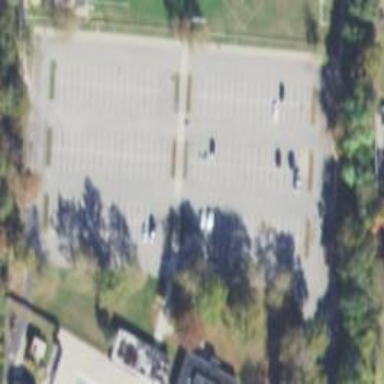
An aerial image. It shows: Parking area.